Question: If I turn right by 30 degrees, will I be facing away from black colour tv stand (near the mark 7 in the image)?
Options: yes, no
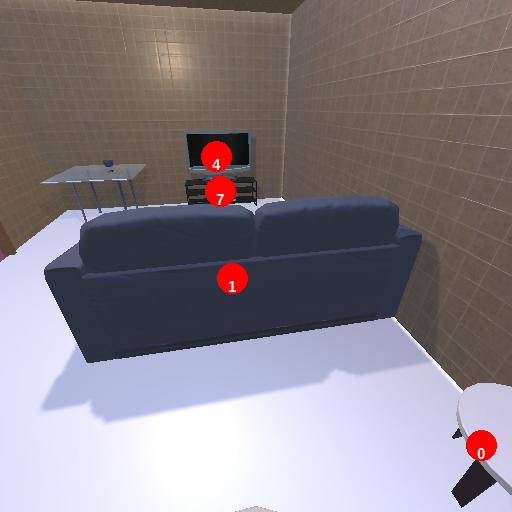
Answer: yes